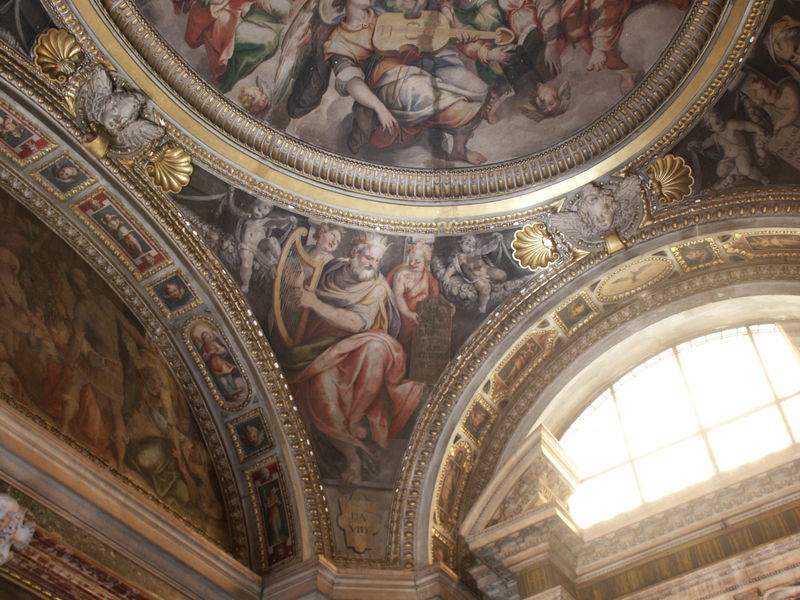
Titel: Ausstattung der zweiten Kapelle auf der Nordseite in Il Gesù in Rom
Künstler: Gaspare Celio
Standort: Rom, Il Gesù (EU - I - Latium)
Schlagwörter: fenster, schloss, malerei, barock, kirche, decke, gitarre, instrumente, gotik, krone, kinder, engel, rundbogen, kuppel, könig, kartusche, stuck, moses, herrscher, wimpel, rom, kapelle, heilige, muschel, fresko, zierde, harfe, deckenmalerei, arfe